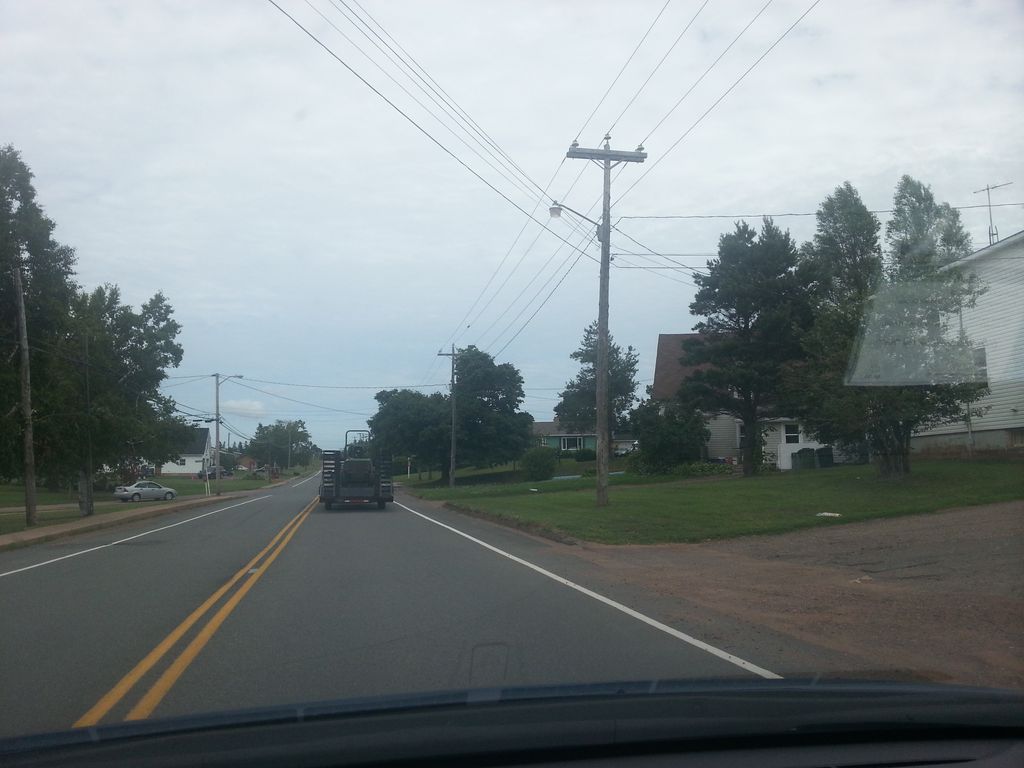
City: charlottetown